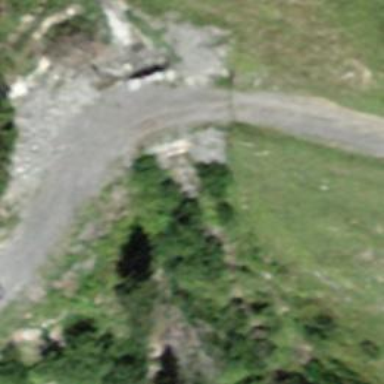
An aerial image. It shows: Culvert tunnel.